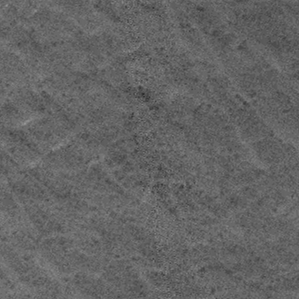
Label: frost